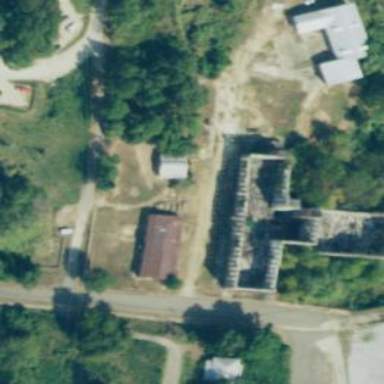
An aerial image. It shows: Ruins of building.